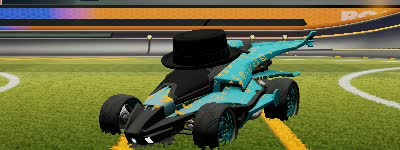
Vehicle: aftershock